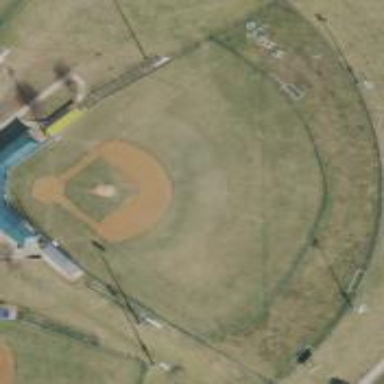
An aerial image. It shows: Baseball pitch for leisure and sports activities.